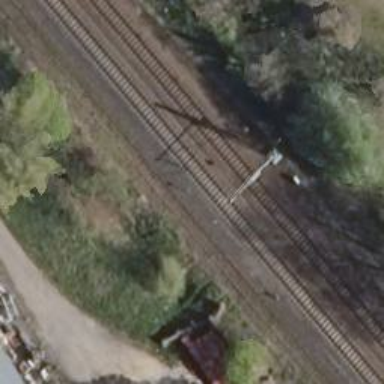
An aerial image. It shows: Railway signal.